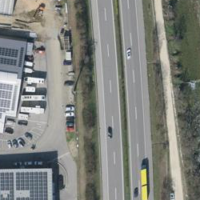
EUNIS habitat code: 57
Species observed at this site:
Phytolacca americana
Humulus lupulus